Question: I'm facing a little problem with my web application which is in vaadin and i'm using jpa and eclipselink for the mapping. I have three entities :
'''
encaiss (@MappedSuperclass contains just Id)
|
|
Encaissement (it contains the main and common properties)
/ / Encaissement_Technique Encaissement_espece
'''
When i create an entity "Encaissement" with "Espece" as type, it is well created in the table Encaissement but it doesn't exist in the table Encaissement_espece.
I guess that I should join the two tables according to the identifier (ID) which is in a @MappedSuperclass class. I would appreciate any help for managing my subordinate class (that is Encaissement_Technique and Encaissement_espece) because my next step would be to add records to those two tables from a simple form (so if i have a field "libelle" which is present in Encaissement but not in Encaissement_Espece how can make such instruction :
'''
Encaissement_Espece espece= new Encaissement_Espece();
espece.setLibelle(field.getValue().toString());
'''
Those are my entities :
'''
@MappedSuperclass
public abstract class encaiss {
@Id
@GeneratedValue(strategy=GenerationType.AUTO, generator="encaiss_seq_gen")
@SequenceGenerator(name="encaiss_seq_gen", sequenceName="ENCAISSEMENT_SEQ", allocationSize = 1, initialValue = 1)
protected Integer id_encaissement;
public Integer getId_encaissement() {
return id_encaissement;
}
public void setId_encaissement(Integer id_encaissement) {
this.id_encaissement = id_encaissement;
}
}
'''
'''
@Entity
@Inheritance(strategy=InheritanceType.JOINED)
@DiscriminatorColumn(name="ENCAISS_TYPE")
@Table(name="ENCAISSEMENT")
public class Encaissement extends encaiss implements Serializable{
@ManyToOne(cascade = CascadeType.PERSIST, fetch = FetchType.LAZY)
@JoinColumn(name = "ID_CLIENT")
private Client Client;
@Column(name="ENCAISS_TYPE")
protected String encaiss_type;
@Column(name="LIBELLE")
protected String libelle;
@Column(name="PIECE_JOINTE")
protected String piece_jointe;
@Embedded
protected Avis_Recette avis_recette;
public Encaissement(String encaiss_type, String libelle, String piece_jointe){
this.encaiss_type=encaiss_type;
this.libelle=libelle;
this.piece_jointe=piece_jointe;
}
public Encaissement(){
}
}
'''
'''
@Entity
@DiscriminatorValue("Espece")
@Table(name="ENCAISSEMENT_ESPECE")
public class Encaissement_Espece extends Encaissement{
public Caisse getCaisse() {
return caisse;
}
public void setCaisse(Caisse caisse) {
this.caisse = caisse;
}
public float getMontant() {
return montant;
}
public void setMontant(float montant) {
this.montant = montant;
}
@ManyToOne(cascade = CascadeType.PERSIST, fetch = FetchType.LAZY)
@JoinColumn(name = "ID_CAISSE")
private Caisse caisse;
@Column(name = "MONTANT")
private float montant;
public Encaissement_Espece(float montant){
this.montant=montant;
}
public Encaissement_Espece(){
}
}
'''
'''
@Entity
@DiscriminatorValue("Technique")
@Inheritance(strategy=InheritanceType.JOINED)
@DiscriminatorColumn(name="ENCAISS_TECHNIQUE_TYPE")
@Table(name="ENCAISSEMENT_TECHNIQUE")
public class Encaissement_Technique extends Encaissement implements Serializable{
public Banque getBanque() {
return banque;
}
public void setBanque(Banque banque) {
this.banque = banque;
}
public float getPrimeCoass() {
return primeCoass;
}
public void setPrimeCoass(float primeCoass) {
this.primeCoass = primeCoass;
}
public Set<Periode> getPeriode() {
return periode;
}
public void setPeriode(Set<Periode> periode) {
this.periode = periode;
}
public String getEncaiss_technique_type() {
return encaiss_technique_type;
}
public void setEncaiss_technique_type(String encaiss_technique_type) {
this.encaiss_technique_type = encaiss_technique_type;
}
@Column(name="PRIMECOASS")
protected float primeCoass;
@Column(name="ENCAISS_TECHNIQUE_TYPE")
protected String encaiss_technique_type;
public Encaissement_Technique(float primeCoass, String encaiss_technique_type){
this.primeCoass=primeCoass;
this.encaiss_technique_type=encaiss_technique_type;
}
public Encaissement_Technique(){
}
}
'''

I hope i will find a pertinent answer as i searched for this in vain. It'll help me a lot.
Thank you.
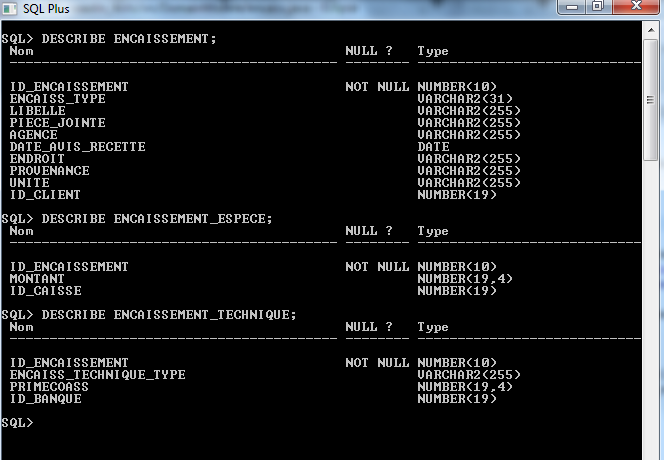
Answer: "When i create an entity "Encaissement" with "Espece" as type, it is well created in the table Encaissement but it doesn't exist in the table Encaissement_espece." This statement suggests you have an instance of Encaissement and expect JPA to turn it into an instance of Encaissement_Espece just by changing the encaiss_type value. Java object inheritance doesn't work that way, which is what JPA inheritance tries to map to a relational database. An object in java cannot change what it is simply by setting a flag - you need to create a new instance if you want the data represented differently.
In this case, you need to create an instance of the Encaissement_Espece class. Because this class maps to the Encaissement and Encaissement_espece tables, JPA will automatically insert a row into both to represent this object. When you create Encaissement instance, a row goes into the Encaissement table, while when you create Encaissement_Technique instances, a row goes into both Encaissement_Technique and Encaissement tables. If you wish to change the object's type once it is persisted, you need to remove the old instance, flush, then persist the new one.
As mentioned in another answer, the encaiss_type is controlled through the class type itself and so does not need a mapping. Having one might be handy for queries or access (though you can just use instance of etc); it should be marked as insertable=false, updatable=false so that you do not attempt to modify the value directly.